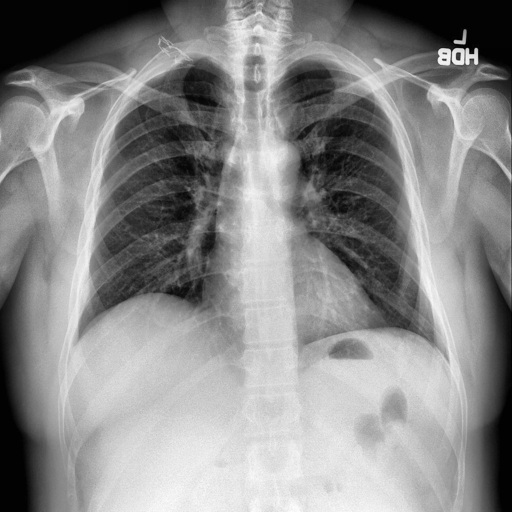
Finding: NORMAL